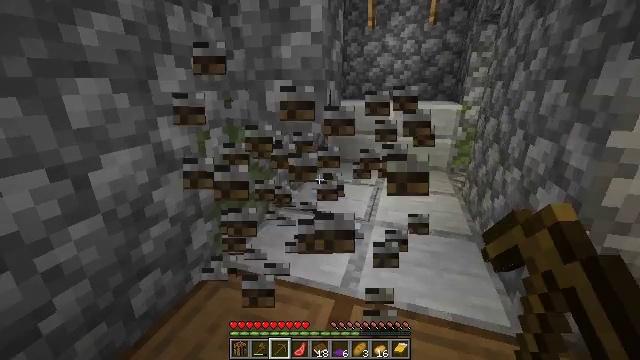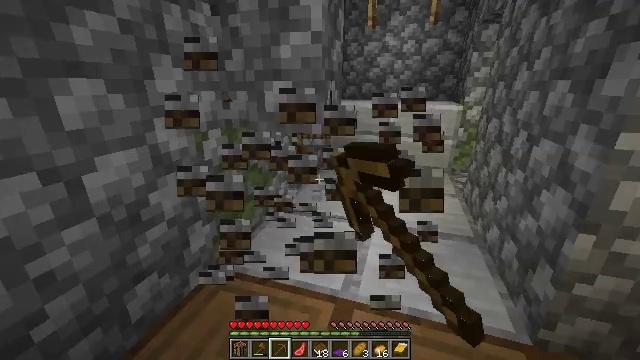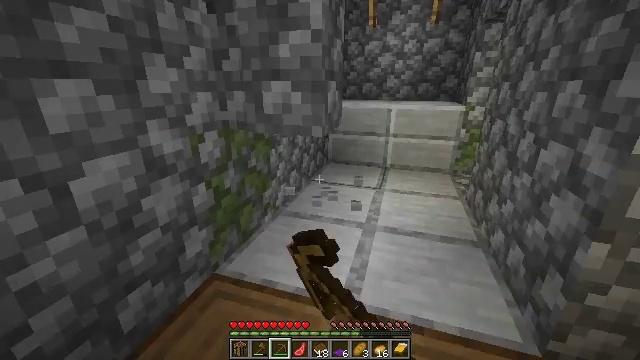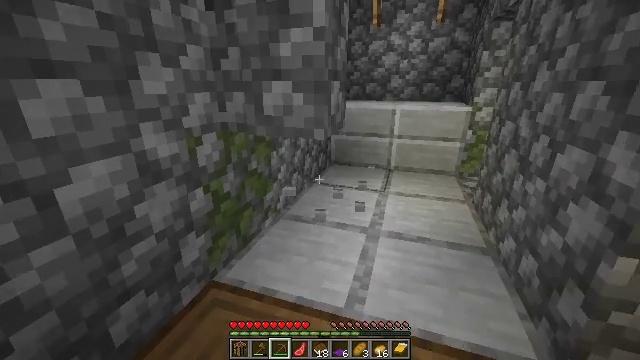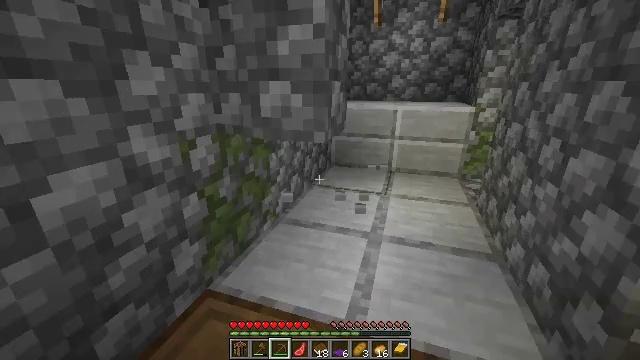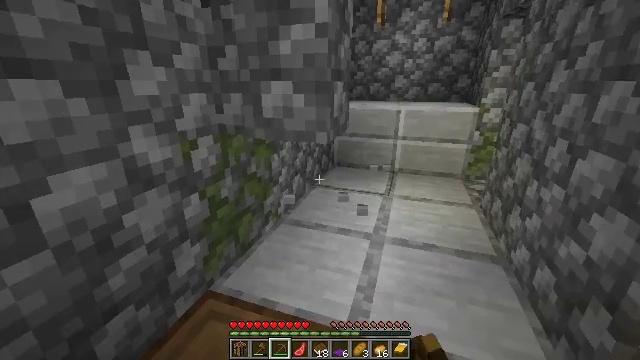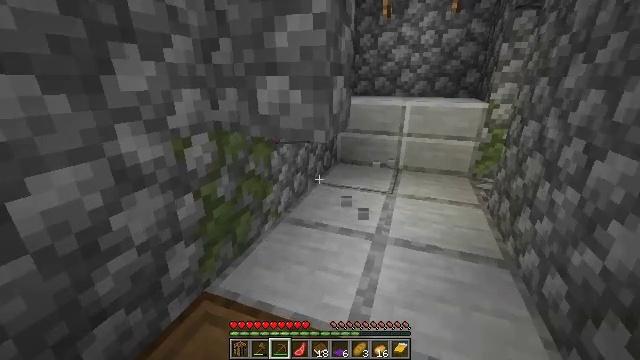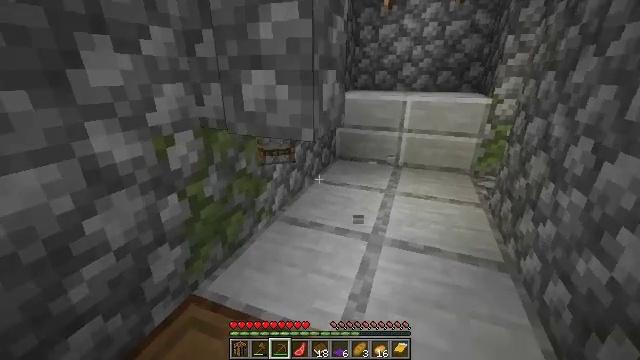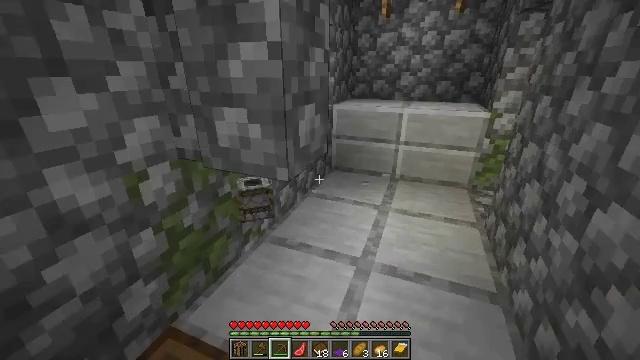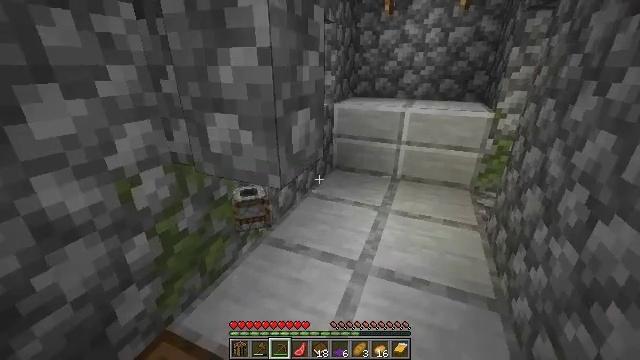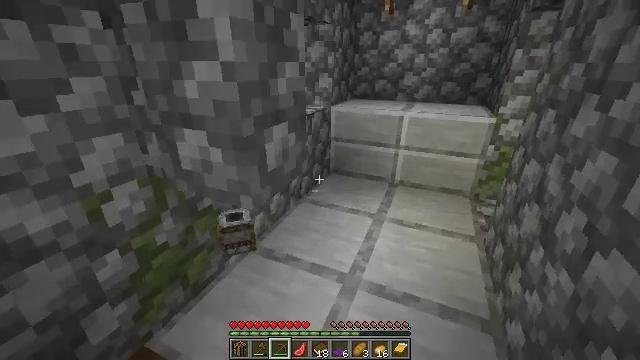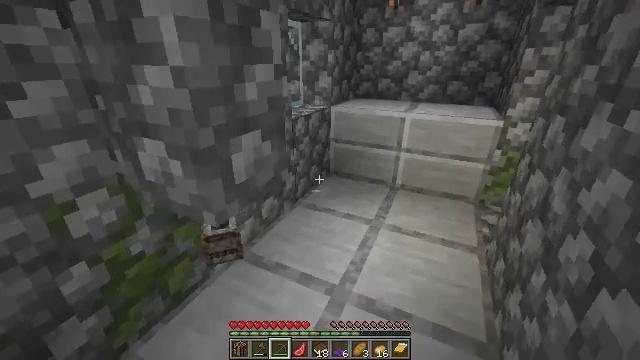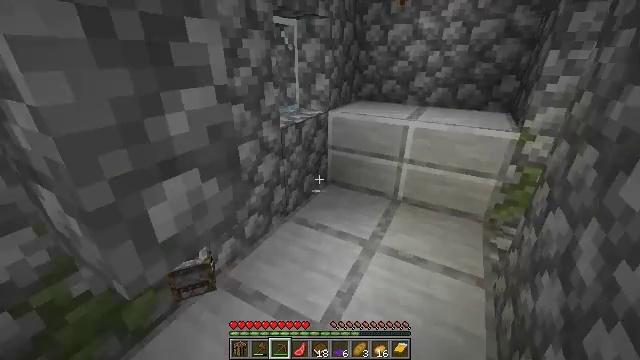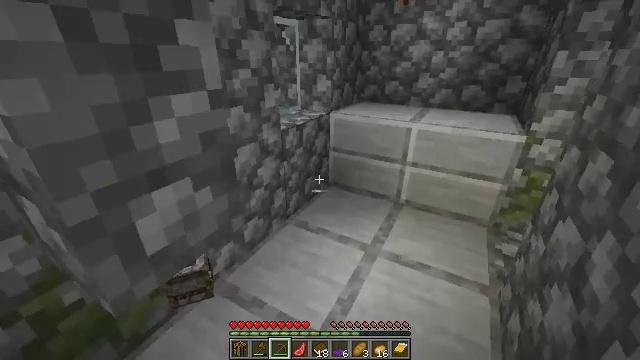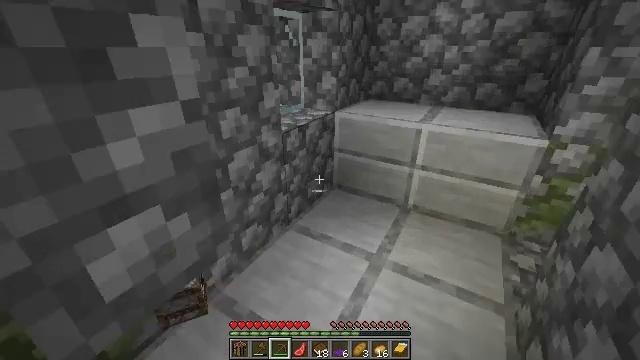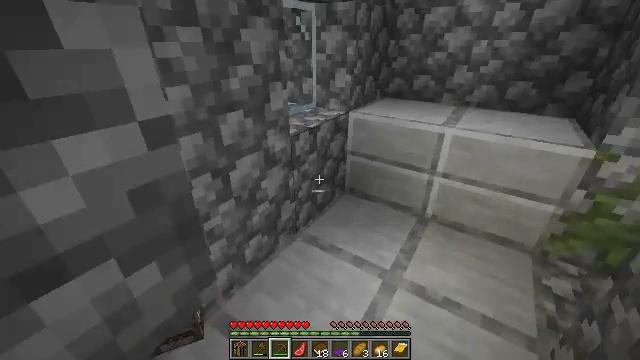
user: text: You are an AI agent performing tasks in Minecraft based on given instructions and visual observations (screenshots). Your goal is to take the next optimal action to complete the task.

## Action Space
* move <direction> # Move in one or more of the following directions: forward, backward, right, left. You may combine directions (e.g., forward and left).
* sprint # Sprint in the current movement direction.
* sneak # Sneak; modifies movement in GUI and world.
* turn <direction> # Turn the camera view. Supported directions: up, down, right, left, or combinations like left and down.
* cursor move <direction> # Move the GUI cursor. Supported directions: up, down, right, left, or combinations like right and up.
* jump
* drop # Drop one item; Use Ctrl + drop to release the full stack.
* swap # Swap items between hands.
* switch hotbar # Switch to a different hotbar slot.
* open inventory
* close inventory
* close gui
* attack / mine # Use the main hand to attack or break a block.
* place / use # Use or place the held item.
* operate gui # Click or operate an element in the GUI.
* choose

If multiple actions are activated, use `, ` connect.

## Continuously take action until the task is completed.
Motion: motion action
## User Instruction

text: Gather the purple carpet by attacking it.
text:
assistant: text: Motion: move forward, sneak, attack / mine
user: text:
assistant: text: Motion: move forward, sneak, attack / mine
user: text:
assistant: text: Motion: move forward, sneak, attack / mine
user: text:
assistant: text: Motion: move forward, sneak, attack / mine
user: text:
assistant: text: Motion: move forward and move right, sneak
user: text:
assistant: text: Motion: move forward and move right, sneak, turn left and down
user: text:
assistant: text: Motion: move forward and move right, turn down
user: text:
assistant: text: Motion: move forward and move right
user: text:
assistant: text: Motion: move forward and move right
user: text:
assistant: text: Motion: move forward and move right, turn left
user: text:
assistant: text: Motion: move forward and move right, turn left
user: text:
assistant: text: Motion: move forward, turn left
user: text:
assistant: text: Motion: move forward
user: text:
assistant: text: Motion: move forward, turn left and down
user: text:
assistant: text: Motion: move forward, turn left and down
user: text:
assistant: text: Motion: move forward, turn left and down
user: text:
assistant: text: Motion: move forward and move right, turn down
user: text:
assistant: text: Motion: move forward and move right, turn down
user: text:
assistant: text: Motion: move forward and move right, turn right
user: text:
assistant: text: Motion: move right, turn right
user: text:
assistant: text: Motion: turn right and up
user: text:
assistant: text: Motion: turn right and up
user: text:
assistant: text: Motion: move left, turn right
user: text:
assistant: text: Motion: move left, turn right
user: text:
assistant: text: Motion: move left, turn right
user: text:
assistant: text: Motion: move left, turn right
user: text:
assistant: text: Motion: move left, turn right
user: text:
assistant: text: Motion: move left, turn right
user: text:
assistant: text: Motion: turn right
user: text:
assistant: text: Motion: turn right and up